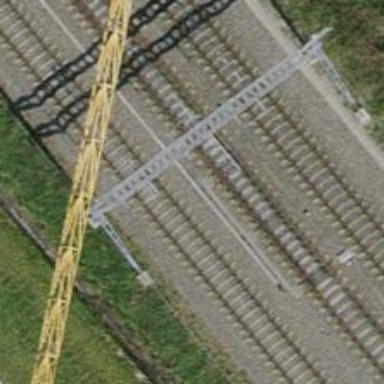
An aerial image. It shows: Railway track with contact lines for electrification.